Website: macys
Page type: customer-info-address
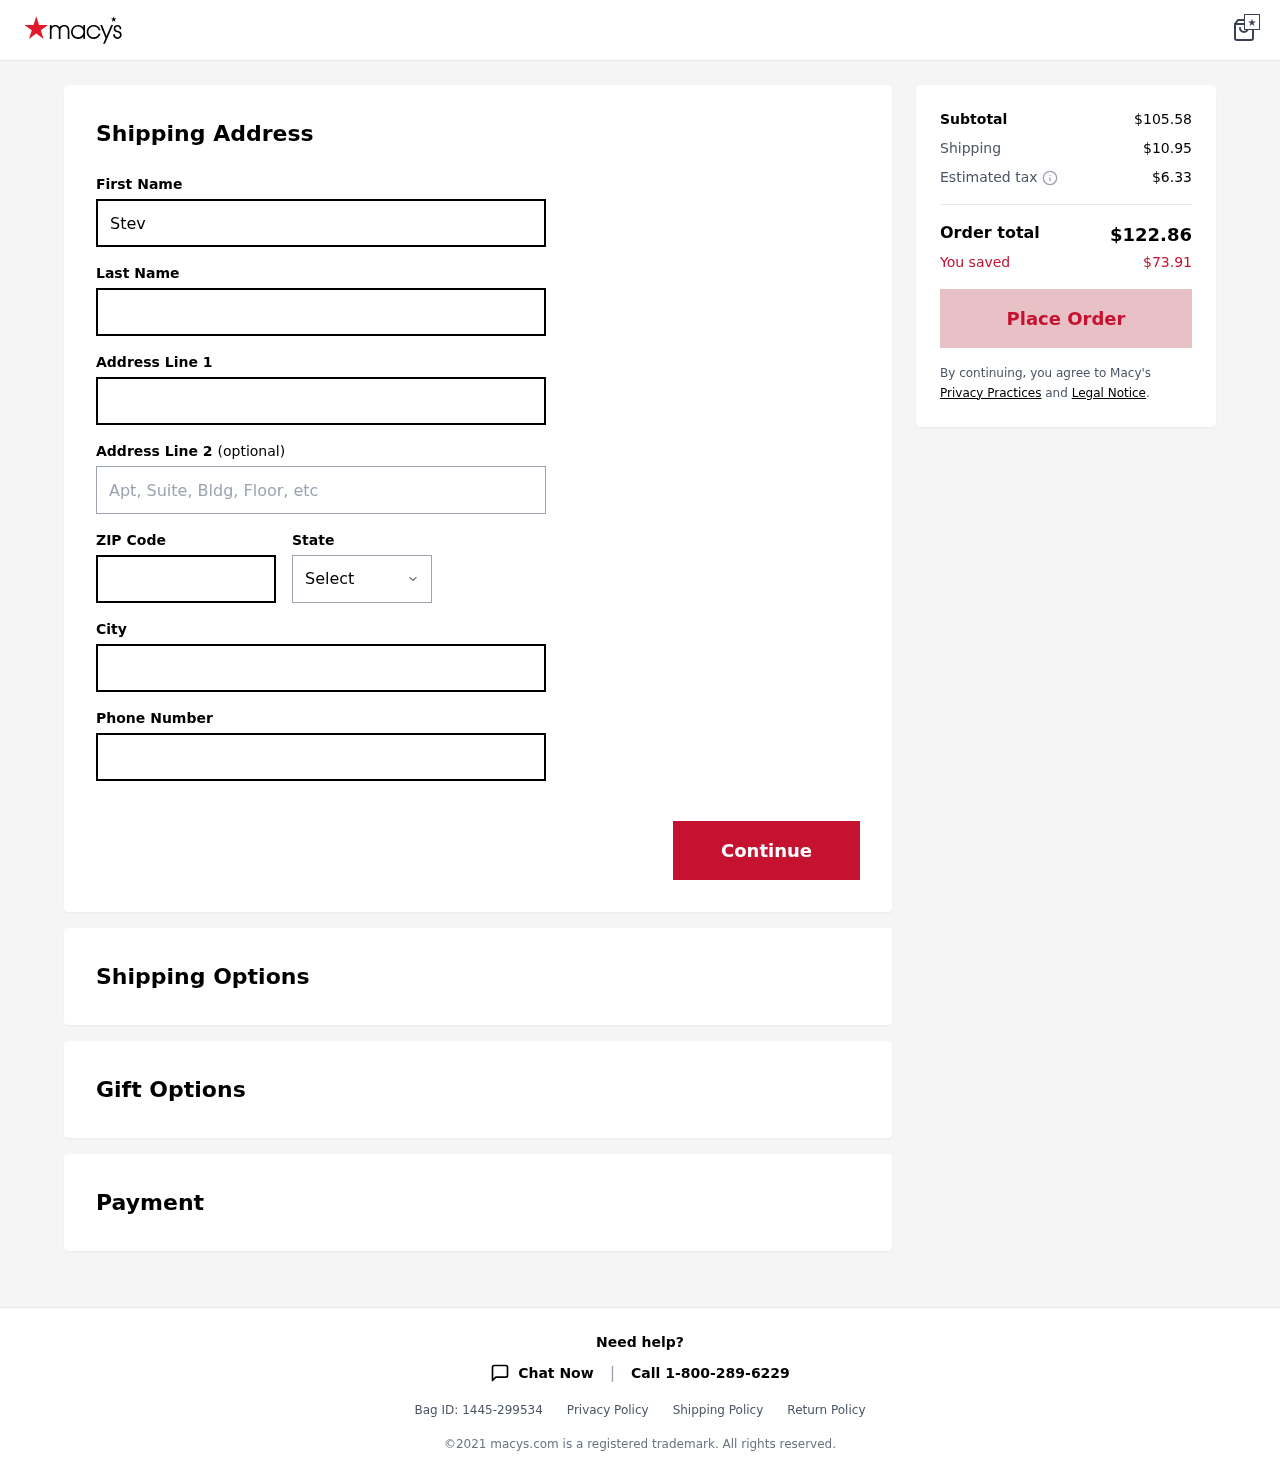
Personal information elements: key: PII_CITY
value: Mariafurt
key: PII_FIRSTNAME
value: Steven
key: PII_LASTNAME
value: Mccann
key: PII_PHONE
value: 3642705393
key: PII_POSTCODE
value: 14129
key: PII_STATE
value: Massachusetts
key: PII_STREET
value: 128 Hudson Squares Apt. 174
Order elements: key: ORDER_SUBTOTAL
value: $105.58
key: ORDER_SHIPPING_COST
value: $10.95
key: ORDER_TAX
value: $6.33
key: ORDER_TOTAL
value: $122.86
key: ORDER_SAVINGS
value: $73.91